Question: This code works fine:
'''
private void Form1_Load(object sender, EventArgs e)
{
PopulateTree(@"C: reeview", treeView1.Nodes.Add("I want to remove this node"));
}
public void PopulateTree(string dir, TreeNode node)
{
DirectoryInfo directory = new DirectoryInfo(dir);
foreach (DirectoryInfo d in directory.GetDirectories())
{
TreeNode t = new TreeNode(d.Name);
PopulateTree(d.FullName, t);
node.Nodes.Add(t);
}
foreach (FileInfo f in directory.GetFiles())
{
TreeNode t = new TreeNode(f.Name);
node.Nodes.Add(t);
}
}
'''
BUT, I do not want to show the main(=root) directory(=folder) on the top of the list of sub-directories, I just want to show the sub-directoriesas shown down in the illustration.

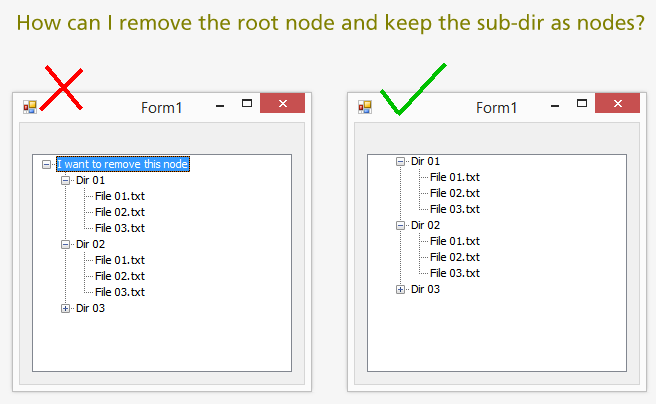
Answer: Try this:
'''
public void PopulateTree(string dir, TreeNode node)
{
DirectoryInfo directory = new DirectoryInfo(dir);
foreach (DirectoryInfo d in directory.GetDirectories())
{
TreeNode t = new TreeNode(d.Name);
if (node != null) node.Nodes.Add(t);
else treeView1.Nodes.Add(t);
PopulateTree(d.FullName, t);
}
foreach (FileInfo f in directory.GetFiles())
{
TreeNode t = new TreeNode(f.Name);
if (node != null) node.Nodes.Add(t);
else treeView1.Nodes.Add(t);
}
}
private void Form1_Load(object sender, EventArgs e)
{
PopulateTree(@"C: reeview", null);
}
'''